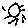
Label: sun